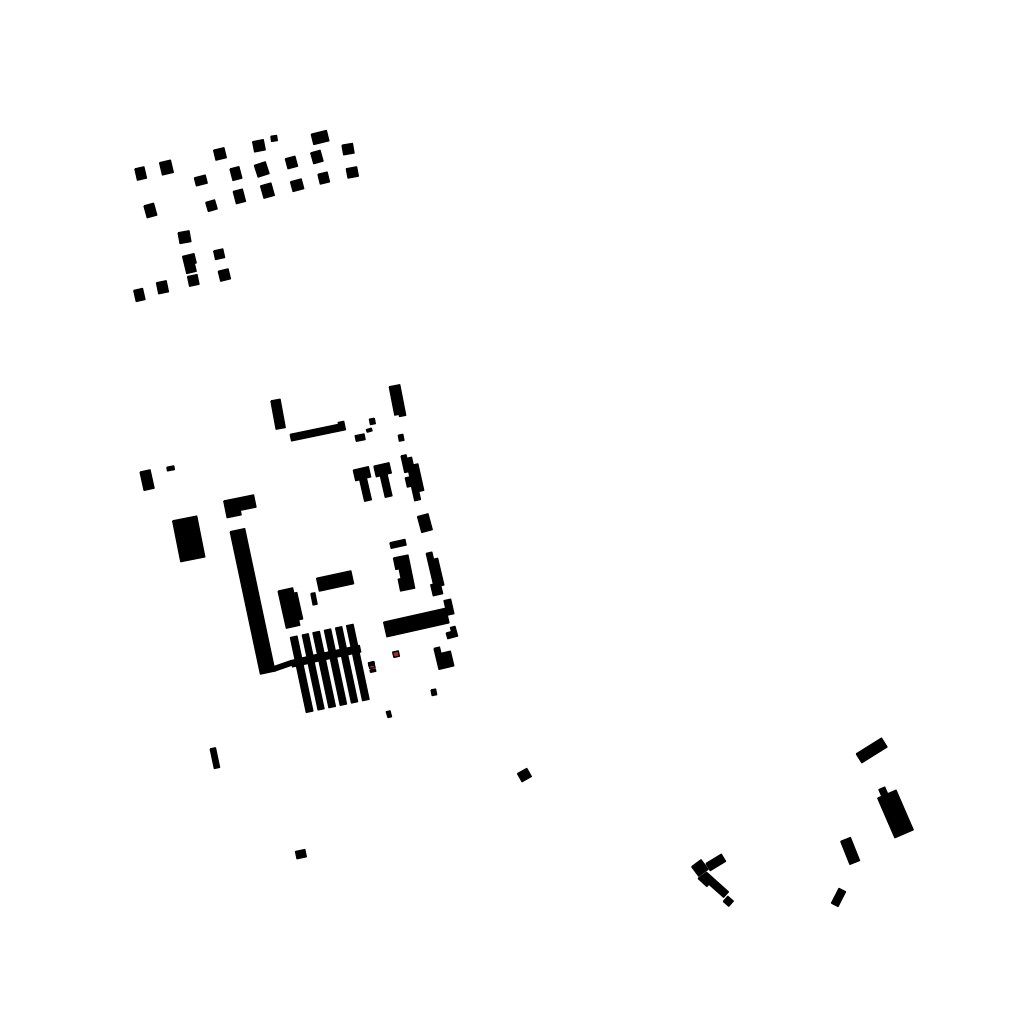
Tags: overhead vector_map, agriculture, industrial, recreation, residential, transport, individual_rise, low_rise, density_1, Building, Facility, 1.0 km²